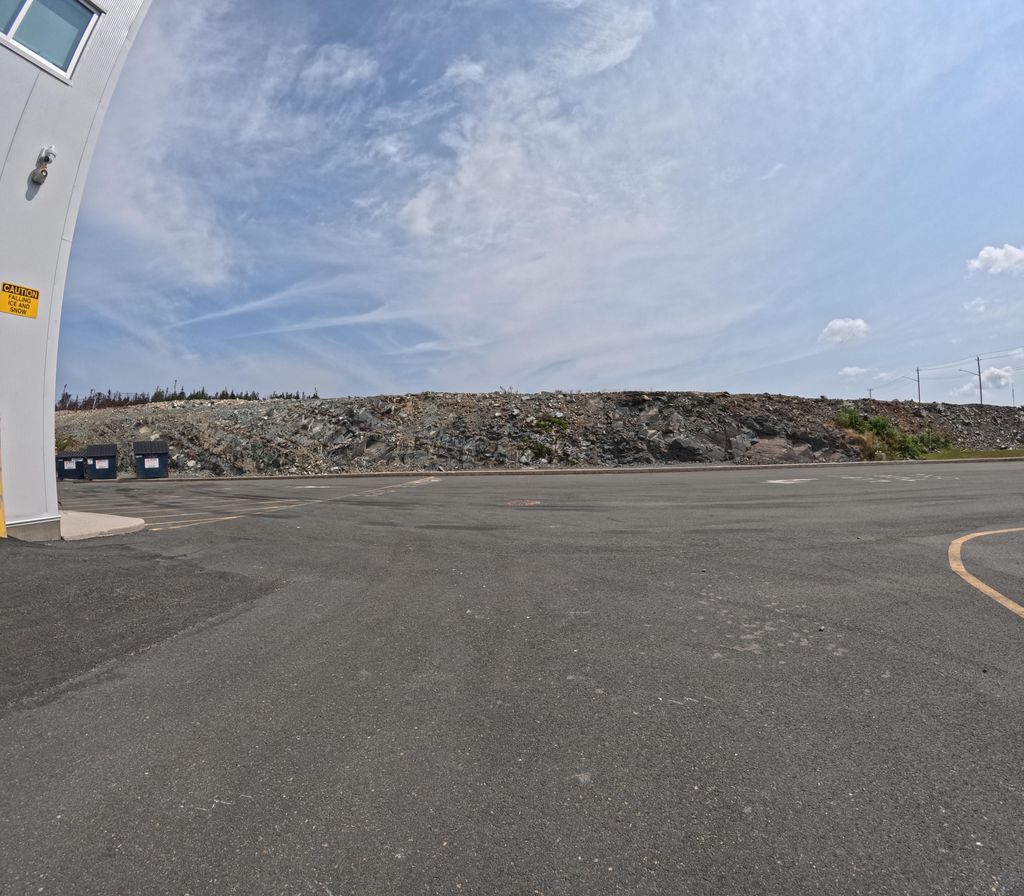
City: st_johns